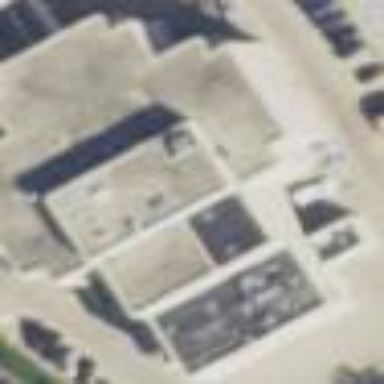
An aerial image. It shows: Prison building.